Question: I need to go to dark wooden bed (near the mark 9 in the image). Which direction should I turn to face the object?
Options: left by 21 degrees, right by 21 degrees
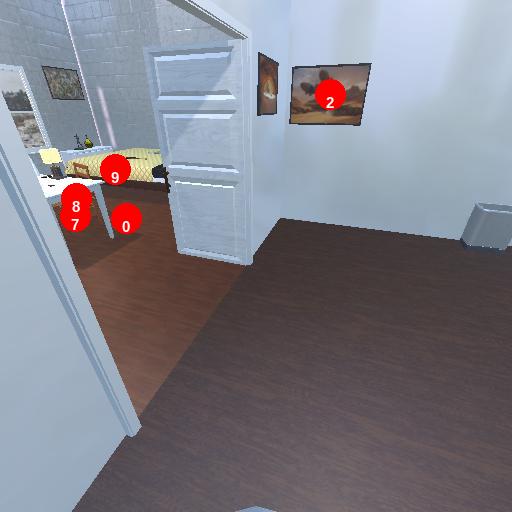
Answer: left by 21 degrees